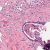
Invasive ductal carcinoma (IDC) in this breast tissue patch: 0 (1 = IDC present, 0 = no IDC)